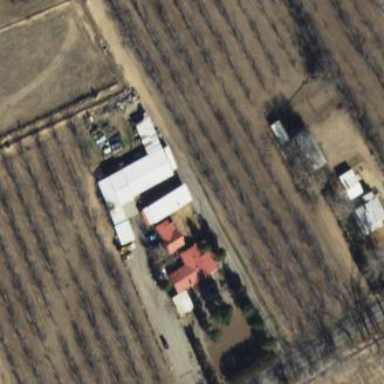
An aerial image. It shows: Orchard.